Question: I have a Database server created in Azure [not a managed instance] and a Server Admin user was created, many SQL users were added and they were able to login without any issues. Now all of a sudden, SQL users I newly create can't login. It's giving Login failed message with
Here are the SQL commands I am using to create the user [after logging in as Server Admin]:
1. CREATE LOGIN reportslogin WITH password='' - this in "master" database
2. CREATE USER reportsuser from LOGIN reportslogin - this is in MyDatabase
3. ALTER ROLE db_datareader ADD MEMBER reportsuser - this again is in MyDatabase
Now I disconnect the server and when I try reconnecting to the server using the reportsuser, I get this:

What am I doing wrong?
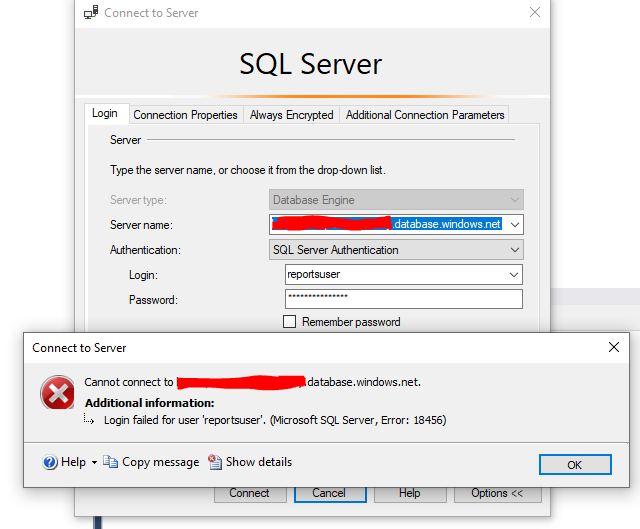
Answer: Actually, the error is caused by you database login name.
You should using the Login 'reportslogin' to login the database, not the username 'reportsuser' !
We must using the login name to access the Azure SQL database, not the username.
A login is a simple credential for accessing SQL Server. For example,
SQL Login is for Authentication and SQL Server User is for Authorization. Authentication can decide if we have permissions to access the server or not and Authorization decides what are different operations we can do in a database. Login are created at the SQL Server instance level and User is created at SQL Server database level.
Please reference:
1. Login and SQL User
2. Difference between a User and a Login in SQL Server
1. create the login and user with the same name: USE master CREATE LOGIN reportslogin WITH password='Xunmi110' USE user_database CREATE USER reportsuser FOR LOGIN reportslogin ALTER ROLE db_datareader ADD MEMBER reportsuser
2. One login for one user.
Hope this helps.